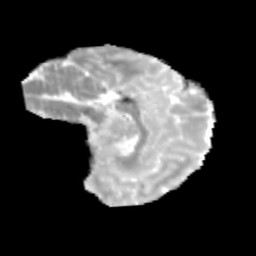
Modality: MD
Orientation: sagittal
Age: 11
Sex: male
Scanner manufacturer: siemens
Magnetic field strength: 3 T
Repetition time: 3.8 s
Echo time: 0.07 s